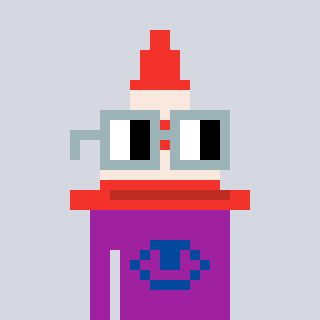
a pixel art character with square dark gray glasses, a cone-shaped head and a magenta-colored body on a cool background